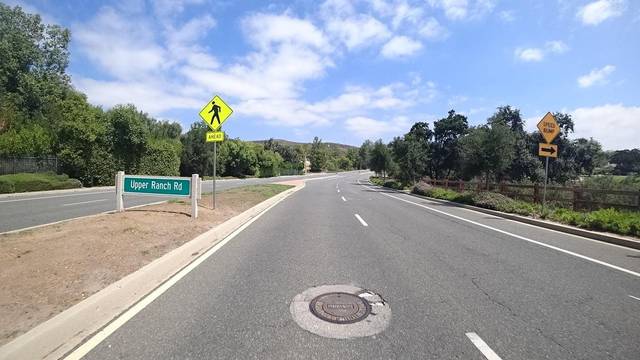
Region: United States
Coordinates: 34.198, -118.821